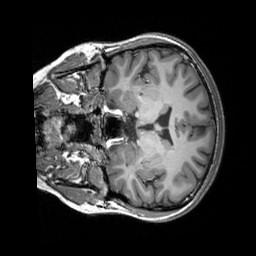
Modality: T1w
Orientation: coronal
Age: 20
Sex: female
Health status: healthy
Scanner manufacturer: siemens
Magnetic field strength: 3 T
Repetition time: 2.3 s
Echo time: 0.00303 s